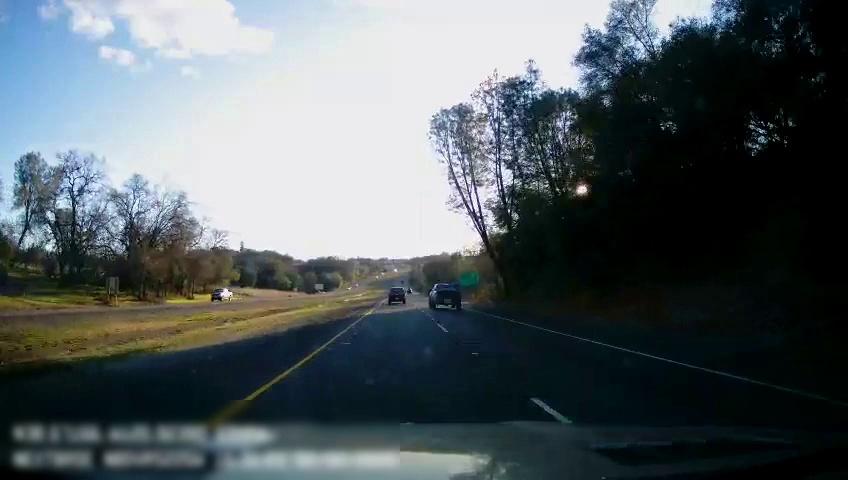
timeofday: Day
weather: Sunny
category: Drivable Space
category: Drivable Space
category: Vehicles | Truck
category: Vehicles | SUV
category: Vehicles | Truck
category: Lanes | Current Lane
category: Lanes | Current Lane
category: Lanes | Alternate Lane
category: Traffic | Signs